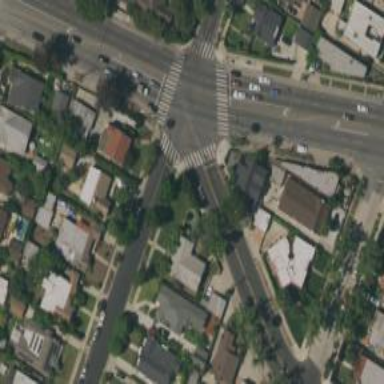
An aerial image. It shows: Crossing road.